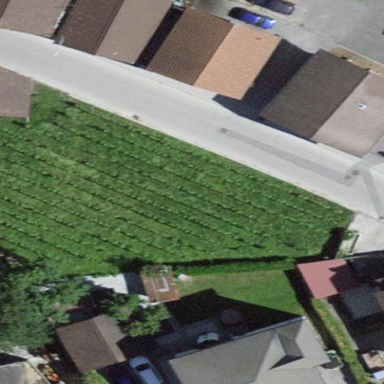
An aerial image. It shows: Vineyard growing grapes.